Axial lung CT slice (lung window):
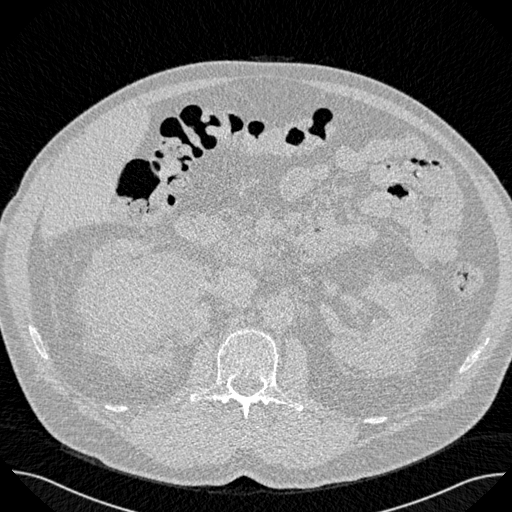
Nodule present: no